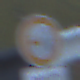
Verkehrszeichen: VerbotUeberholenEinspurigeFahrzeuge
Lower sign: LaengeEinerStrecke3
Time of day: SunriseSunset
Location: Outdoor (RoadRail)
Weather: Clear
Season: NotSpecified
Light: Natural